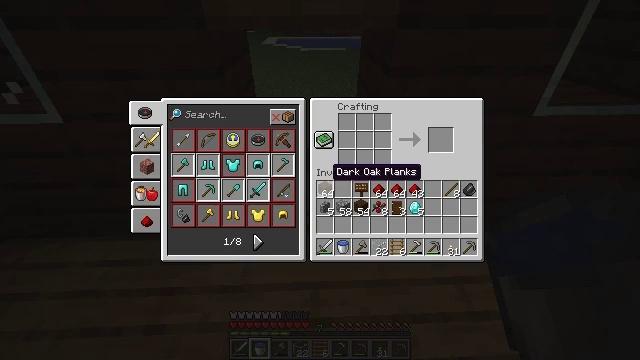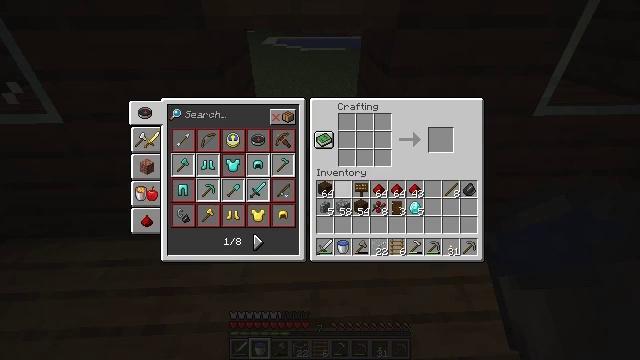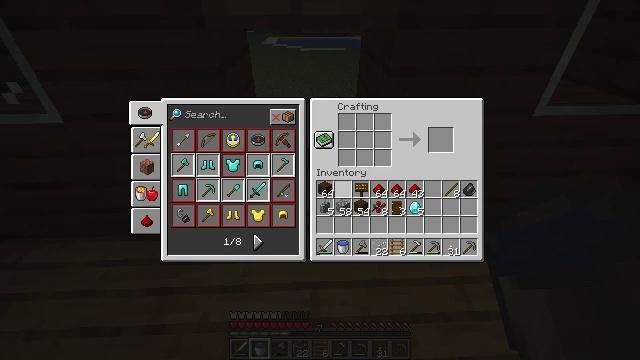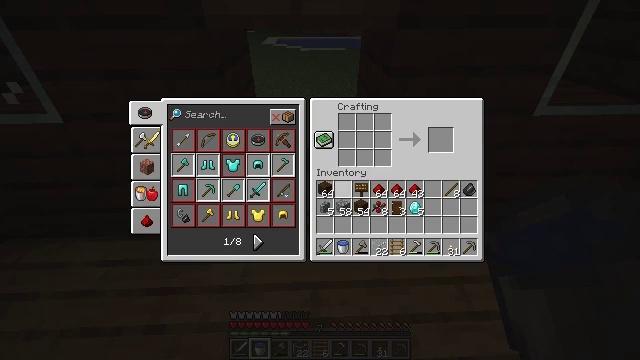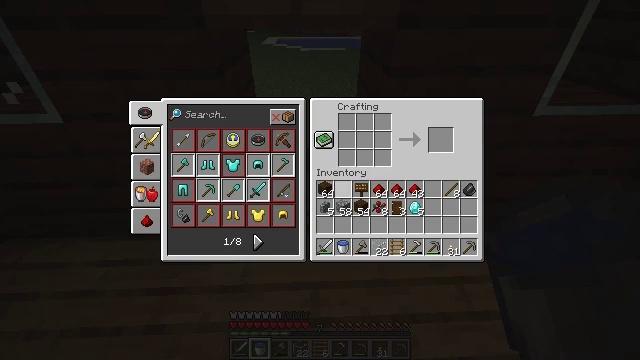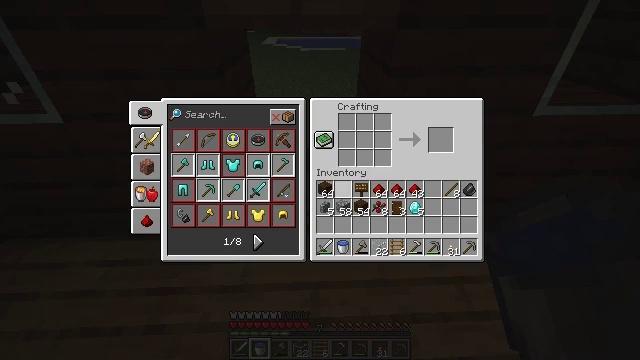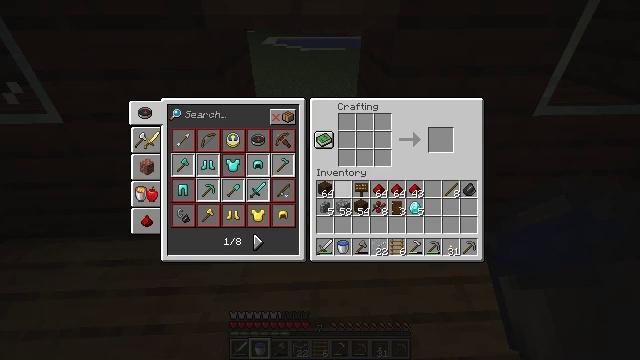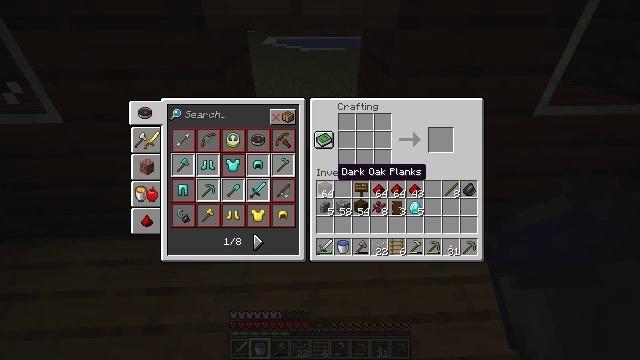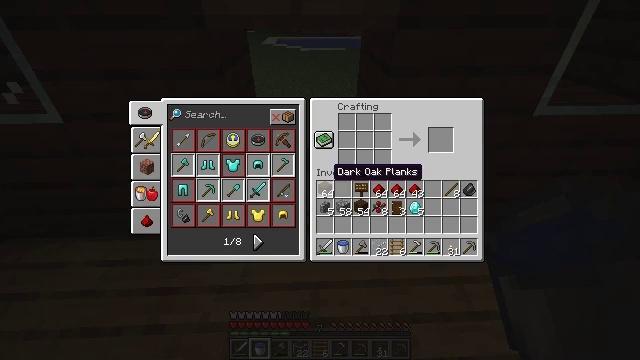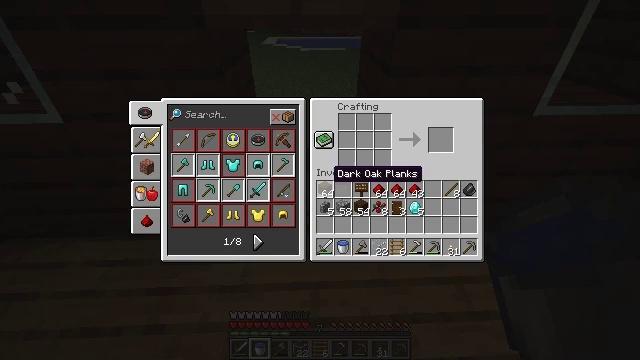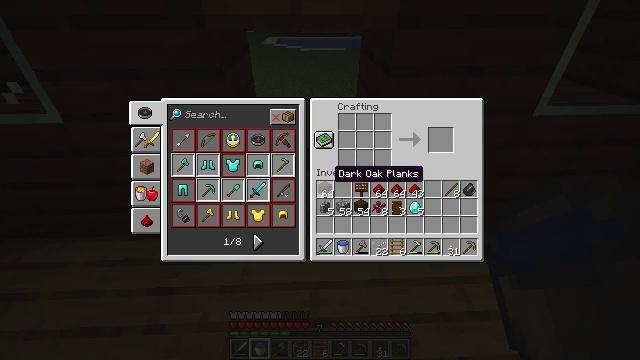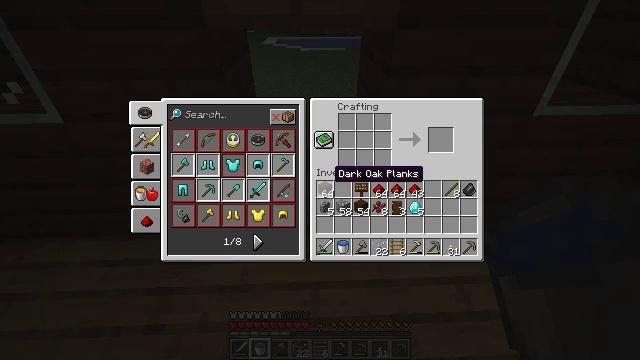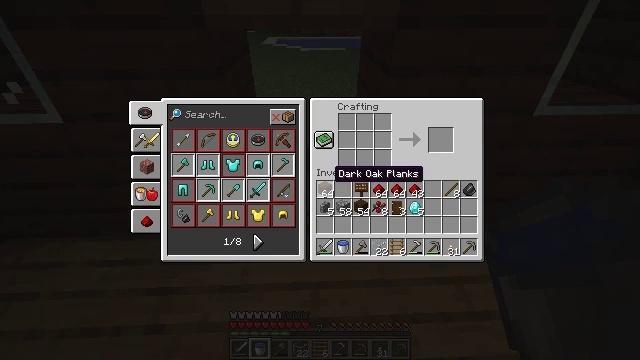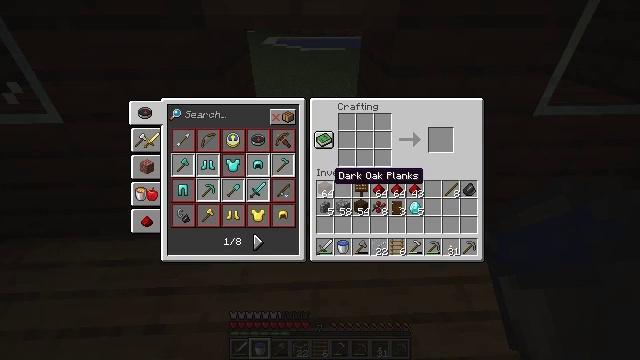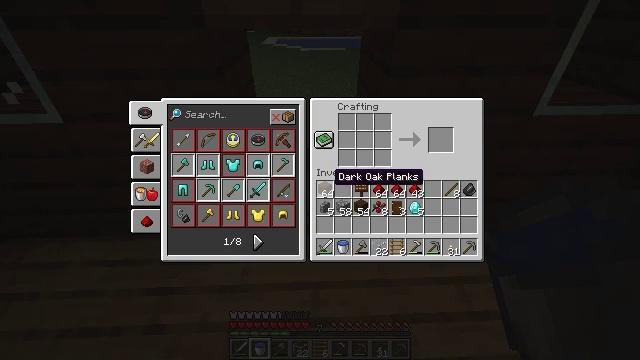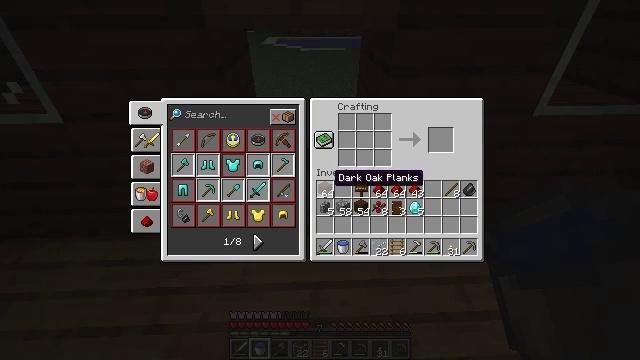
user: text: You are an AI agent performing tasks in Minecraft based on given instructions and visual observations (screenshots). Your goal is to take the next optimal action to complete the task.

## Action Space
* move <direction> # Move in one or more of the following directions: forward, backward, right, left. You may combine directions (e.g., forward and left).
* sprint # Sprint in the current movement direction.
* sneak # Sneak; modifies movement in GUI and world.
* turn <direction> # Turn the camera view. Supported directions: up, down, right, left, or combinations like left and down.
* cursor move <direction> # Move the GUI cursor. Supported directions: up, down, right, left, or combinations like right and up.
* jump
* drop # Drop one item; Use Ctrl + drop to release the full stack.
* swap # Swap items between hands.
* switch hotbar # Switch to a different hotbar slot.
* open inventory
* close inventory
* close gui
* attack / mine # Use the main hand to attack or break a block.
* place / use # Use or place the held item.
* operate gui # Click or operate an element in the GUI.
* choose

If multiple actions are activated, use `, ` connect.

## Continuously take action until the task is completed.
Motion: motion action
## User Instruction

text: Make a dark oak sign on the crafting table.
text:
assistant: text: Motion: cursor move right
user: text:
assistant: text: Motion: no_op
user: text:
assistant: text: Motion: no_op
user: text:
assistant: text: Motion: no_op
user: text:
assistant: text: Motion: no_op
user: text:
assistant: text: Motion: no_op
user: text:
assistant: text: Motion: no_op
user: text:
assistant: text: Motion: no_op
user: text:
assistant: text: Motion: no_op
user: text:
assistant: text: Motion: no_op
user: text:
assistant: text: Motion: no_op
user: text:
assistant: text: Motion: no_op
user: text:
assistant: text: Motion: no_op
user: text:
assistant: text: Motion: no_op
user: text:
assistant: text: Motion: no_op
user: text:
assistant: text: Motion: cursor move right and down
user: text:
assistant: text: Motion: cursor move right and down
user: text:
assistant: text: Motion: no_op
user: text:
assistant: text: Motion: no_op
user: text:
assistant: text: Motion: no_op
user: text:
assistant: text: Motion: no_op
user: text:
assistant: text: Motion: no_op
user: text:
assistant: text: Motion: no_op
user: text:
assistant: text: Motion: no_op
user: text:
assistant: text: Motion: no_op
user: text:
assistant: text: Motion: no_op
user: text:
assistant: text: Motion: operate gui
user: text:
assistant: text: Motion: operate gui
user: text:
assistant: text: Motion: no_op
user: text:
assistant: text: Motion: no_op